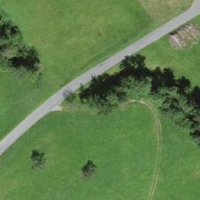
EUNIS habitat code: 24
Species observed at this site:
Corylus avellana